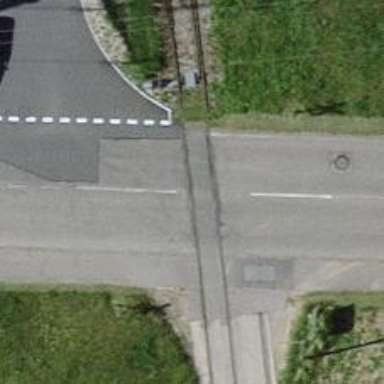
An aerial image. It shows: Level crossing along the railway.